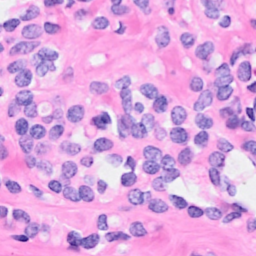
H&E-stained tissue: Breast